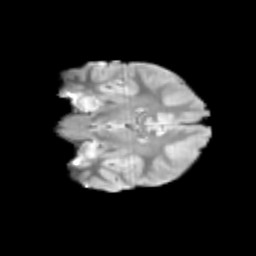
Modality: T2w
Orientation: coronal
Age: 11
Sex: male
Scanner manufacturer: siemens
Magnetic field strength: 3 T
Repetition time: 3.8 s
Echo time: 0.07 s